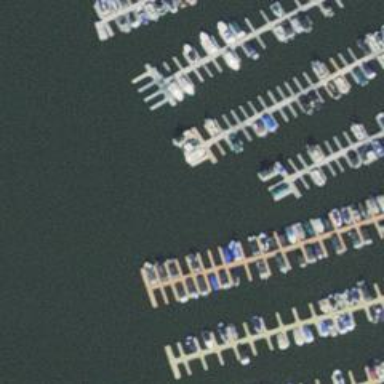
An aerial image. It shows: Man-made pier.